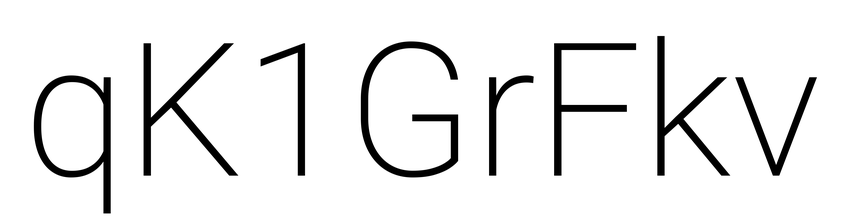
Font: Roboto_ExtraLight